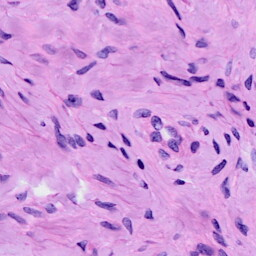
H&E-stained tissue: Cervix